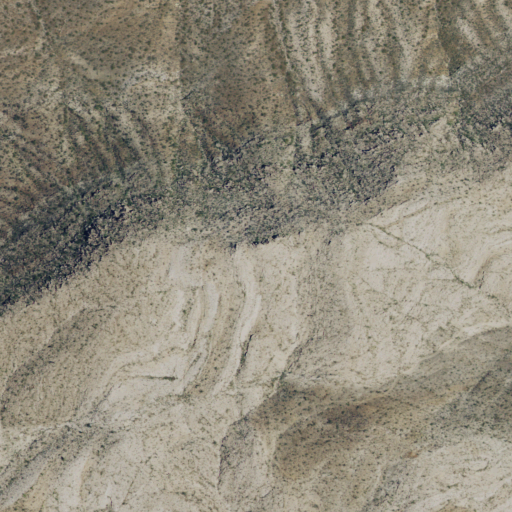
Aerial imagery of mountain in California named Silver Peak containing shrub and barren land